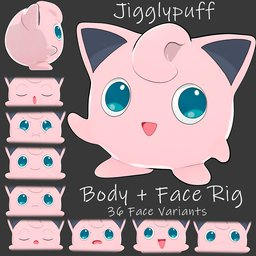
Label: animals